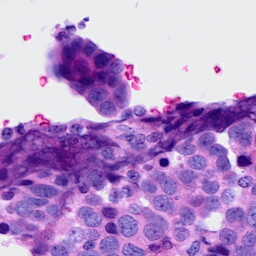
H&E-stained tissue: Ovarian